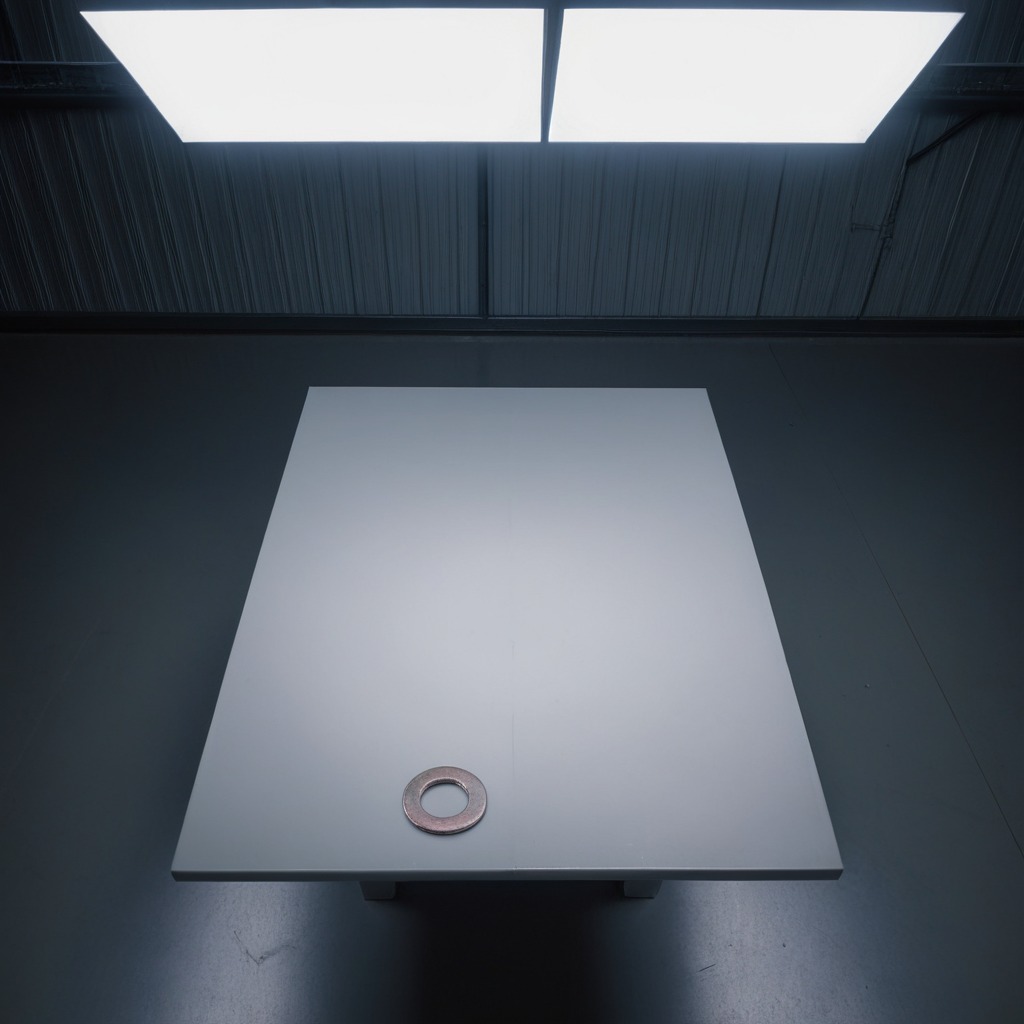
A flat metal washer lying on the tabletop in the evening